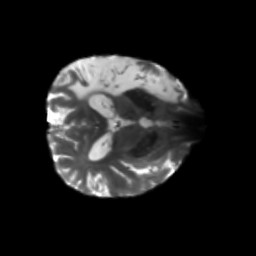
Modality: T2w
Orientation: axial
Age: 56
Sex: male
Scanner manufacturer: siemens
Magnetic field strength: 3 T
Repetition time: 5.25 s
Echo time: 0.08 s